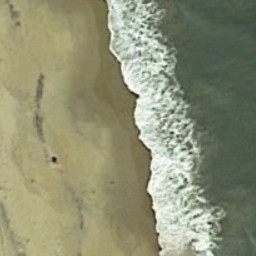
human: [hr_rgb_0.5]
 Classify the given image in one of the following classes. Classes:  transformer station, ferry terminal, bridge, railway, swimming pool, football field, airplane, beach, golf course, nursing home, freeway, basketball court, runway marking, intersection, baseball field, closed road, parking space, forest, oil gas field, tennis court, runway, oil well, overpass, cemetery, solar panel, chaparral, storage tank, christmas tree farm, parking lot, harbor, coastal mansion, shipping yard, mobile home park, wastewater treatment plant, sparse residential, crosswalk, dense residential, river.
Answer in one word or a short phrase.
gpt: beach